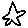
Label: star